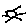
Label: sun